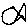
Label: fish